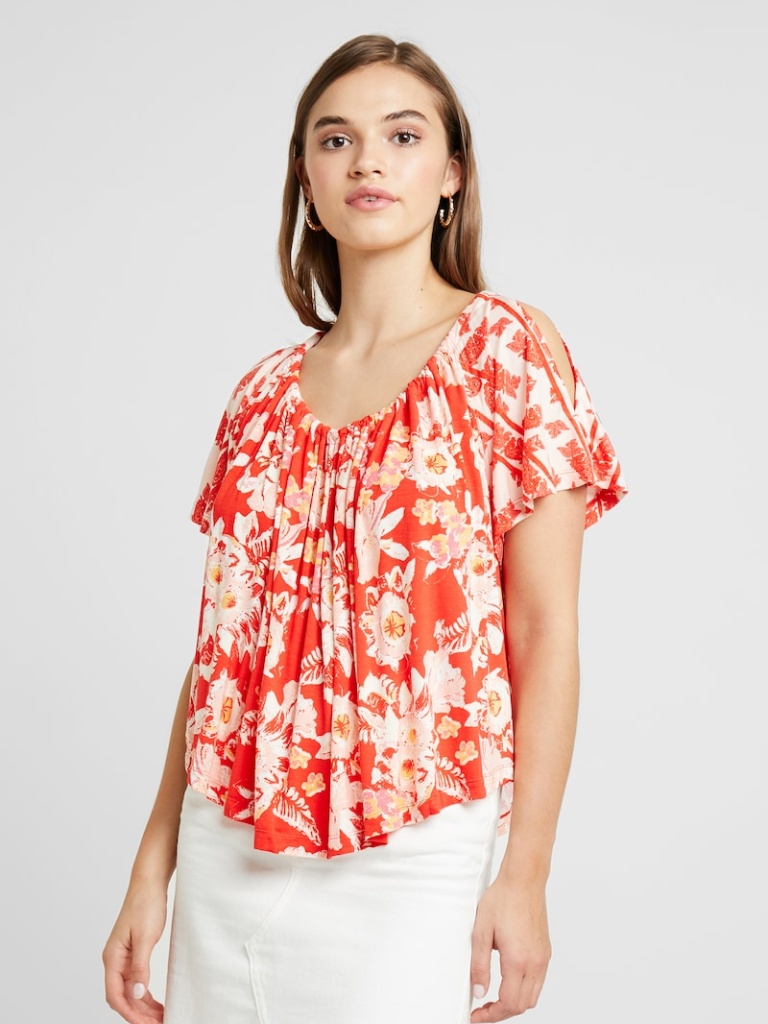
cotton relaxed short sleeve hip length Untucked tie-neck blouse